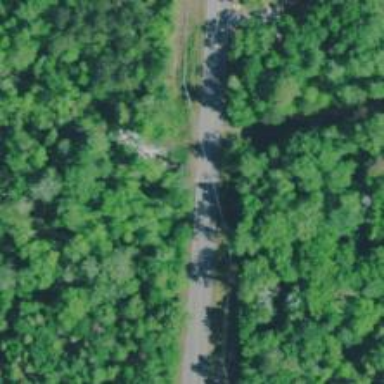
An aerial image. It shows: Culvert tunnel.